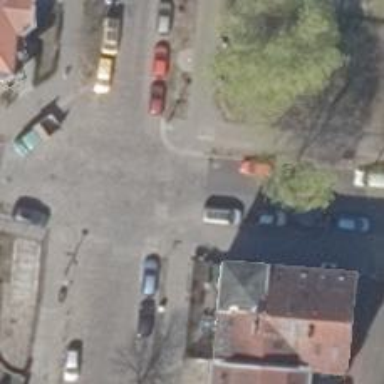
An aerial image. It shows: Unmarked crossing on the road.